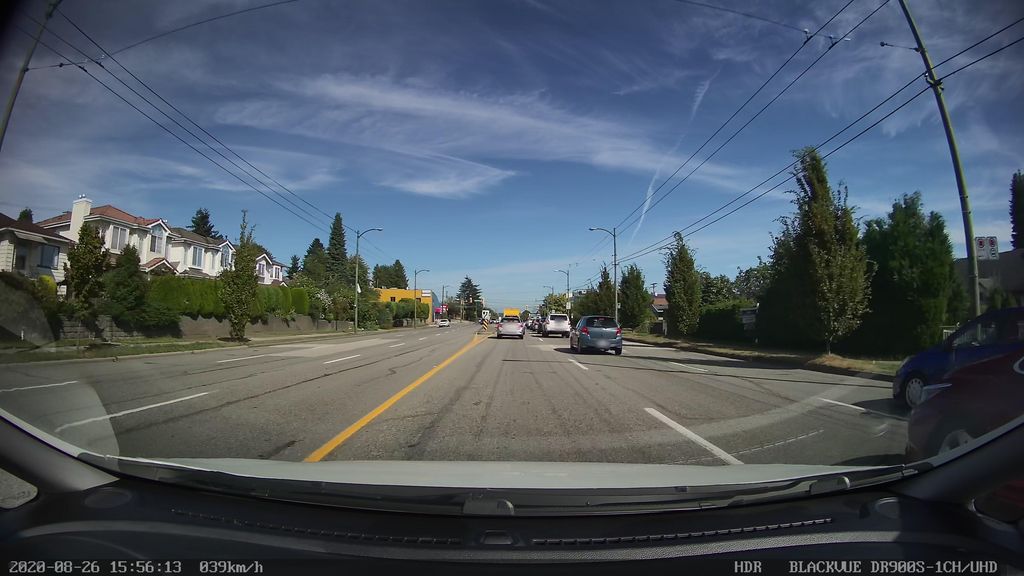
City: vancouver